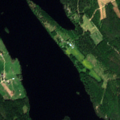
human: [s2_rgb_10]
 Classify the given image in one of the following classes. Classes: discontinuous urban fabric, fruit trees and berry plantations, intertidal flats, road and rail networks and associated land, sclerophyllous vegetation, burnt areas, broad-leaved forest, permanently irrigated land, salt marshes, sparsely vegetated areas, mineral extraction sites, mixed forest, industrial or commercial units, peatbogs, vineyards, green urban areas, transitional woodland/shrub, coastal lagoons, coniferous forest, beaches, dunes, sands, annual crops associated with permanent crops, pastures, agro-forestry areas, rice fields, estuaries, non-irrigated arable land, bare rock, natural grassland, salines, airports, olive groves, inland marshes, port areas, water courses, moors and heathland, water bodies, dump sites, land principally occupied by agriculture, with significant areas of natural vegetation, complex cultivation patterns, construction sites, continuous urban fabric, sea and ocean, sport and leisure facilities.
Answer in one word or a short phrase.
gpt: broad-leaved forest, coniferous forest, mixed forest, water bodies